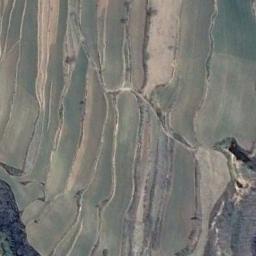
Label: terrace